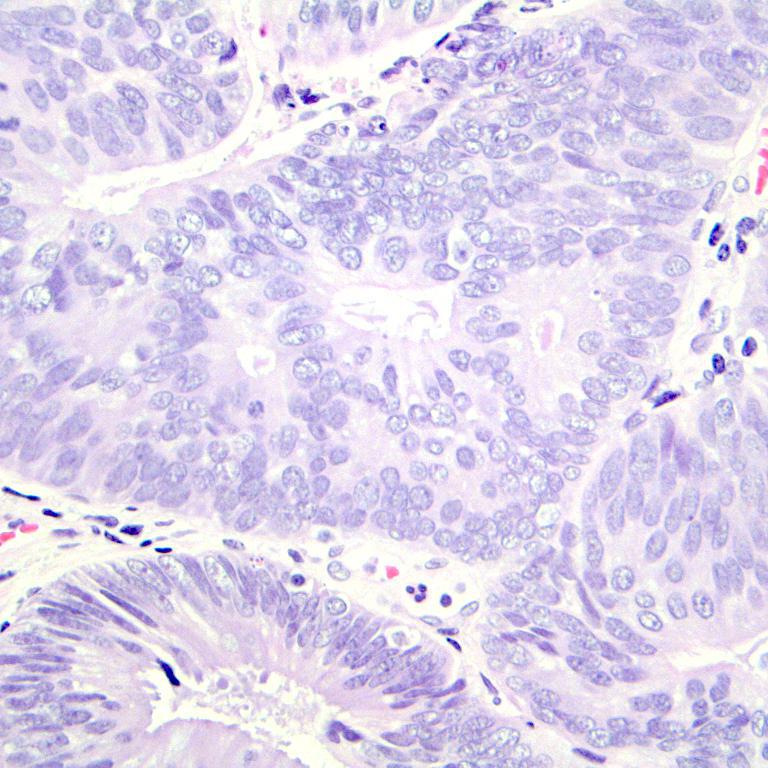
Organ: colon
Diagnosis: adenocarcinomas